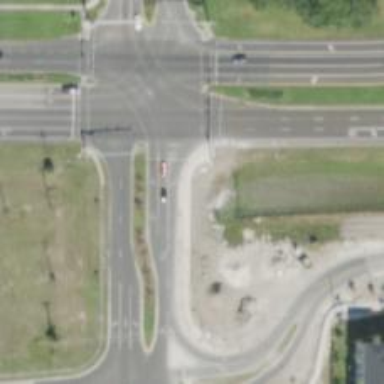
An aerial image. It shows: Zebra crossing on the road.